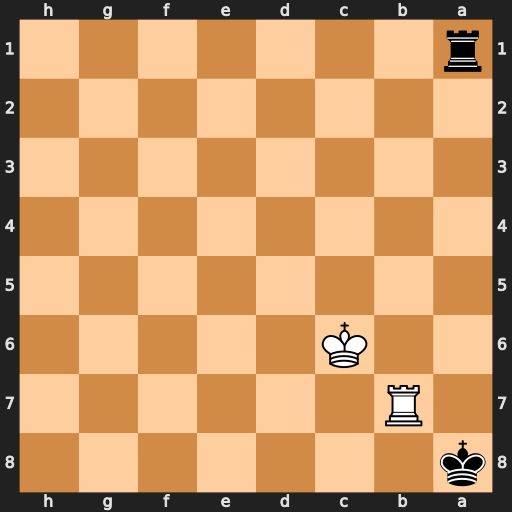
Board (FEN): k7/1R6/2K5/8/8/8/8/r7
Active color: b
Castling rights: -
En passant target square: -
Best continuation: Rc1+ Kb6 Rb1+